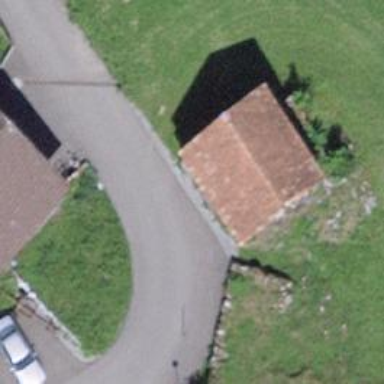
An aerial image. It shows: Barn.